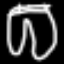
Label: pants